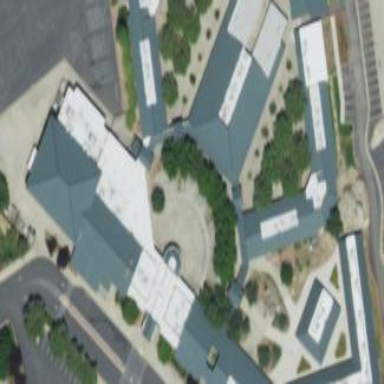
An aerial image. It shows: Courtyard that is man-made.